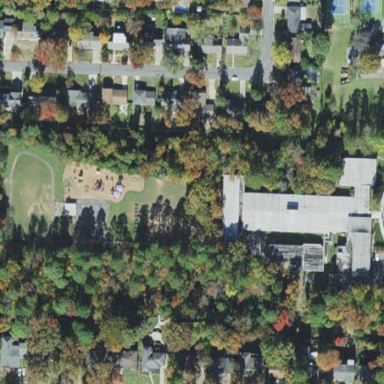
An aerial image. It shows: School.